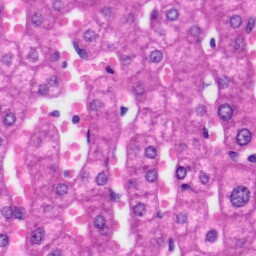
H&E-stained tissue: Liver